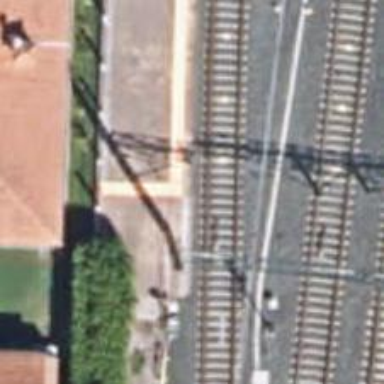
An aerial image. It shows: Electrified rail siding with contact line.